Interaction volume radius: 5 \u00c5
Interaction volume height: 20 \u00c5
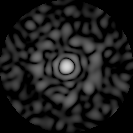
Disorder parameter: 0.8988